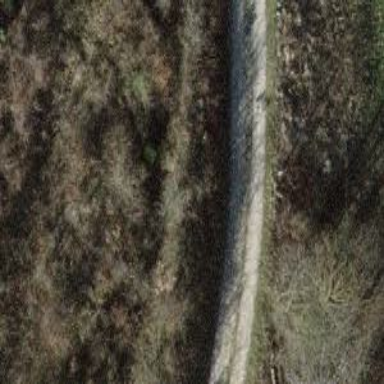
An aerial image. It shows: Gravel track with Grade 3 quality.